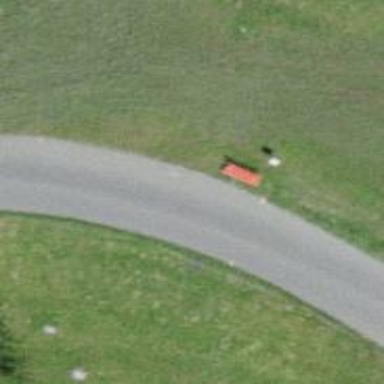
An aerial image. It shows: Bench for seating.